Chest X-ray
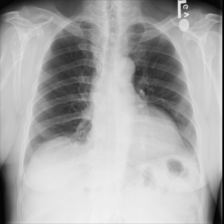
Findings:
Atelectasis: positive
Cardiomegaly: negative
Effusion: negative
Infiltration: negative
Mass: negative
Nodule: negative
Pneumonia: negative
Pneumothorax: negative
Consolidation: negative
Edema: negative
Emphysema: negative
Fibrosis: negative
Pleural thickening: negative
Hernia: negative